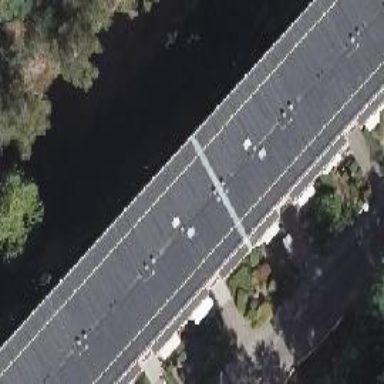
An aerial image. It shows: Apartment building with flat roof.